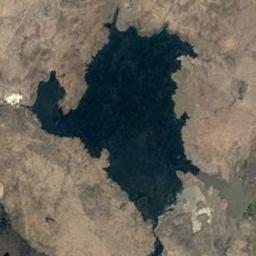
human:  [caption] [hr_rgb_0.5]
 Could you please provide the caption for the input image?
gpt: The ground is rough around the lake .

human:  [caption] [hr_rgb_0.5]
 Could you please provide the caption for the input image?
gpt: The lake with a winding bank lies in a wasteland and the water is dark blue .

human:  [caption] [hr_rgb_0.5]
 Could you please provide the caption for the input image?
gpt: Irregularly shaped blue lake surrounded by yellow brown land .

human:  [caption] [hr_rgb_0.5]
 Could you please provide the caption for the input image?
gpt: The lake in the picture is shaped like a duck .

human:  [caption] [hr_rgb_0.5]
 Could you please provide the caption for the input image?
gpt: There are brown bare land around the blue lake .